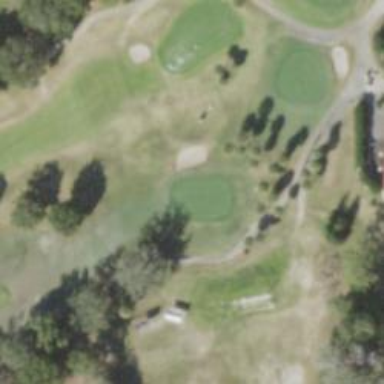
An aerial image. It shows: Path designated for golf carts.